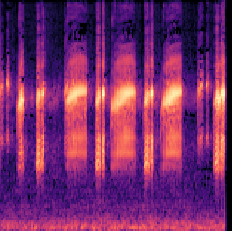
Sound class: Frog